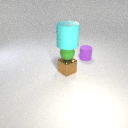
large cyan rubber cylinder above small brown metal cube